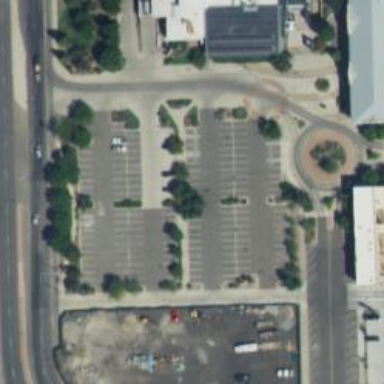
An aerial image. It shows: Parking space.